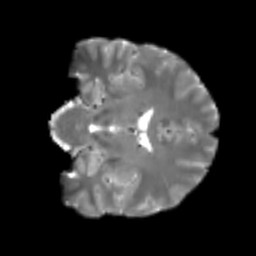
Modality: T2w
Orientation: coronal
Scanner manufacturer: siemens
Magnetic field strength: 3 T
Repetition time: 4 s
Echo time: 0.0594 s